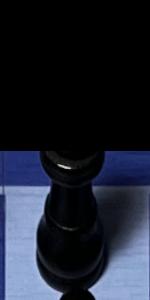
Label: King_Black